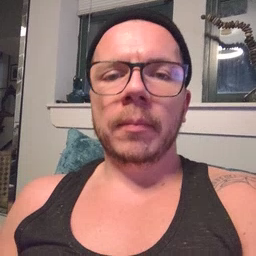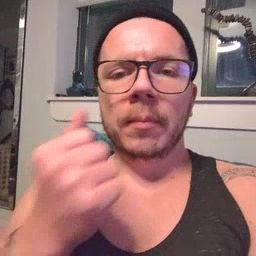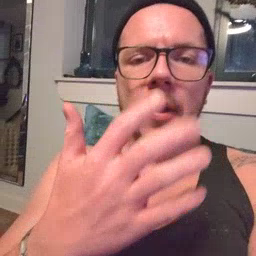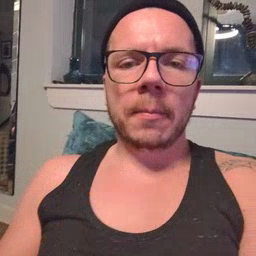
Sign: many